Question: I'd like to place a seconf line of text below the word "State". For some reason the second line of text ("of mind" in red) is placed way below the circle. Do you know what is causing this huge gap and how to fix it? Use of was not appropriate? Thanks
<URL>

HTML
'''
<div class="circle text color-2 color2-box-shadow">
State<br> <span>of Mind</span>
</div>
'''
CSS:
'''
.circle {
border-radius: 50%;
float: left;
display: inline-block;
margin-right: 20px;
/* text styling */
font-size: 45px;
width: 220px;
height: 220px;
color: #FFF; border: 2px solid #fff;
line-height: 220px;
text-align: center;
font-family: Arial;
}
.color-1 { background: #DD4814;}
.color-2 { background: #AEA79F; }
.color-3 { background: #5E2750; }
.color1-box-shadow { box-shadow: 0px 0px 1px 1px #DD4814 }
.color2-box-shadow { box-shadow: 0px 0px 1px 1px #AEA79F }
.color3-box-shadow { box-shadow: 0px 0px 1px 1px #5E2750 }
.circle span {
color: red;
font-size: 22px;
}
'''
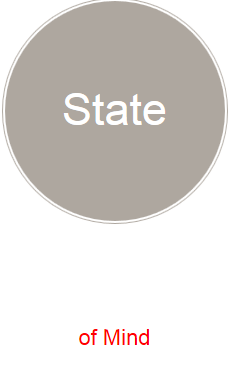
Answer: The 'line-height' vertical center technique doesn't work with multiple lines of text.
If the height and width of the circle are fixed, then create some of the height with the top and bottom padding to center the text in the middle.
The '<br>' can be removed if the span is given 'display: block'.
## Working Example
'''
.circle {
border-radius: 50%;
float: left;
display: inline-block;
margin-right: 20px;
/* text styling */
font-size: 45px;
width: 220px;
height: 80px;
padding: 70px 0;
color: #FFF;
border: 2px solid #fff;
text-align: center;
font-family: Arial;
}
.color-1 {
background: #DD4814;
}
.color-2 {
background: #AEA79F;
}
.color-3 {
background: #5E2750;
}
.color1-box-shadow {
box-shadow: 0px 0px 1px 1px #DD4814
}
.color2-box-shadow {
box-shadow: 0px 0px 1px 1px #AEA79F
}
.color3-box-shadow {
box-shadow: 0px 0px 1px 1px #5E2750
}
.circle span {
color: red;
font-size: 22px;
display: block
}
'''
'''
<div class="circle text color-2 color2-box-shadow">
State <span>of Mind</span>
</div>
'''